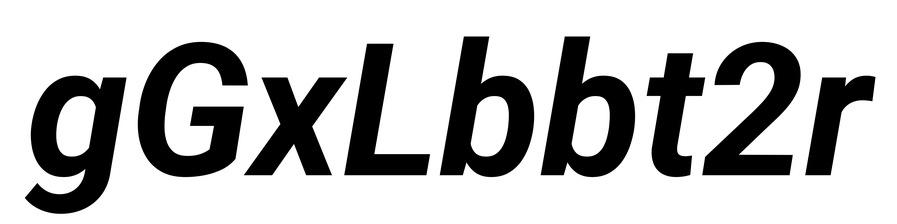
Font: Roboto-Italic_Bold_Italic